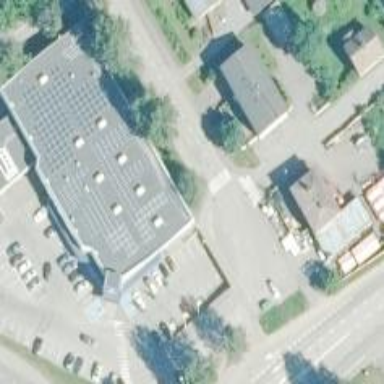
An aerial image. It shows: Retail building housing supermarket.